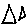
Label: triangle